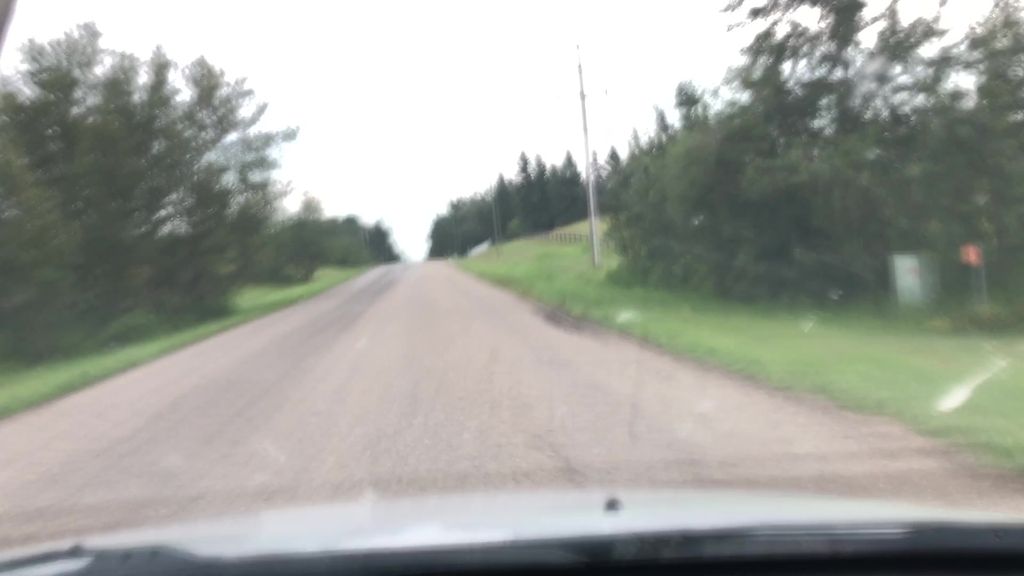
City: edmonton